Question: As you can see from the screenshot, when the page is resized (btw, this is a responsive webpage), the table inside it gets overflowed! Tried looking whether there is anywhere else that mentions the width attribute. And also tried to find whether any other tags are missing. But everything seems to be okay and I have been fiddling with this simple layout issue since more than 2 hours now!
This is the live site: '<REMOVED URL>'
The table is there under the "Features" section.
Any suggestions on where it is causing the issue? I have been fiddling with the css via the developer tools of Google Chrome till now.

HTML Code:
'''
<div class="colorblock block priceblock">
<div id="price" class="block-container">
<div class="hexagon hexagon-top">
<div class="outer"></div>
<div class="inner"><img class="hexagonAndroidImg" src="http://online2shop.net/xbmcbox/wp-content/uploads/2014/04/andriod_logo.png"></div>
</div>
<h2 class="title">Features</h2>
<div class="description"></div>
<div class="infoblock">
<!--- Added by ABC on 26Apr2014 -->
Specifications <br>
<strong>M8 Android 4.3/Android 4.4 KitKat TV Box Specifications:</strong>
<table class="tblFeatures" style="
width: 100%;
">
<tbody>
<tr>
<td colspan="2"><strong>Hardware&nbsp;Specifications</strong></td>
</tr>
<tr>
<td>CPU</td>
<td>Amlogic&nbsp;S802&nbsp;Quad&nbsp;core&nbsp;Cortex&nbsp;A9r4&nbsp;2GHz</td>
</tr>
<tr>
<td>GPU</td>
<td>Octa-core&nbsp;Mali-450MP&nbsp;GPU&nbsp;@&nbsp;600MHz</td>
</tr>
<tr>
<td>FLASH</td>
<td>8&nbsp;GB&nbsp;NAND&nbsp;FLASH</td>
</tr>
<tr>
<td>SDRAM</td>
<td>2GB&nbsp;DDR3</td>
</tr>
<tr>
<td colspan="2"><strong>Power&nbsp;Supply&nbsp;Specifications</strong></td>
</tr>
<tr>
<td>Power&nbsp;Supply</td>
<td>DC5V/2A</td>
</tr>
<tr>
<td>Power&nbsp;Indicator&nbsp;(LED)</td>
<td>Power&nbsp;ON&nbsp;:blue;&nbsp;Standby&nbsp;:Red</td>
</tr>
<tr>
<td colspan="2"><strong>Main&nbsp;Features</strong></td>
</tr>
<tr>
<td>OS</td>
<td>Android&nbsp;4.4&nbsp;KitKat&nbsp;OS</td>
</tr>
<tr>
<td>3D</td>
<td>Hardward&nbsp;3D&nbsp;graphics&nbsp;acceleration</td>
</tr>
<tr>
<td>Support&nbsp;Decoder&nbsp;format</td>
<td>HD&nbsp;MPEG1/2/4,H.264,&nbsp;HD&nbsp;AVC/VC-1,RM/RMVB,Xvid/DivX3/4/5/6&nbsp;,RealVideo8/9/10</td>
</tr>
<tr>
<td>Support&nbsp;Media&nbsp;format</td>
<td>Avi/Rm/Rmvb/Ts/Vob/Mkv/Mov/ISO/wmv/asf/flv/dat/mpg/mpeg</td>
</tr>
<tr>
<td>Support&nbsp;Music&nbsp;format</td>
<td>MP3/WMA/AAC/WAV/OGG/AC3/DDP/TrueHD/DTS/DTS/HD/FLAC/APE</td>
</tr>
<tr>
<td>Support&nbsp;Photo&nbsp;format</td>
<td>HD&nbsp;JPEG/BMP/GIF/PNG/TIFF</td>
</tr>
<tr>
<td>USB&nbsp;host</td>
<td>2High&nbsp;speed&nbsp;USB&nbsp;2.0,support&nbsp;USB&nbsp;DISK&nbsp;and&nbsp;USB&nbsp;HDD</td>
</tr>
<tr>
<td>Card&nbsp;reader</td>
<td>SD/SDHC/MMC&nbsp;cards</td>
</tr>
<tr>
<td>HDD&nbsp;file&nbsp;system</td>
<td>FAT16/FAT32/NTFS</td>
</tr>
<tr>
<td>Support&nbsp;Subtitle</td>
<td>SRT/SMI/SUB/SSA/IDX+USB</td>
</tr>
<tr>
<td>High&nbsp;Difinition&nbsp;video&nbsp;output</td>
<td>SD/HD&nbsp;max.1920x1080&nbsp;pixel</td>
</tr>
<tr>
<td>OSD&nbsp;type&nbsp;of&nbsp;languages</td>
<td>English/French/German/Spanish/Italian/&nbsp;etc&nbsp;multilateral&nbsp;languages</td>
</tr>
<tr>
<td>LAN</td>
<td>Ethernet:10/100M,&nbsp;standard&nbsp;RJ-45</td>
</tr>
<tr>
<td>Wireless</td>
<td>Built&nbsp;in&nbsp;WiFi</td>
</tr>
<tr>
<td>Mouse/&nbsp;Keyboard</td>
<td>
Support&nbsp;mouse&nbsp;and&nbsp;keyboard&nbsp;via&nbsp;USB;
Support&nbsp;2.4GHz/5GHZ wireless&nbsp;mouse&nbsp;and&nbsp;keyboard&nbsp;via&nbsp;2.4GHz&nbsp;USB&nbsp;dongle
</td>
</tr>
<tr>
<td>HDMI</td>
<td>HDMI&nbsp;1.4&nbsp;up&nbsp;to&nbsp;4K2K</td>
</tr>
<tr>
<td>AV</td>
<td>AV</td>
</tr>
<tr>
<td>3G</td>
<td>Support</td>
</tr>
<tr>
<td>DOLBY&nbsp;TrueHD&nbsp;and&nbsp;DTS&nbsp;HD</td>
<td>DOLBY&nbsp;TrueHD&nbsp;and&nbsp;DTS&nbsp;HD&nbsp;Bypass&nbsp;through&nbsp;HDMI</td>
</tr>
<tr>
<td colspan="2"><strong>Software&nbsp;Specifications</strong></td>
</tr>
<tr>
<td>Network&nbsp;Function</td>
<td>Skype&nbsp;chatting,Picasa,Youtube,Flicker,Facebook,Online&nbsp;movies,etc</td>
</tr>
<tr>
<td>Other&nbsp;feature</td>
<td>Free&nbsp;Internet&nbsp;searching,thousands&nbsp;of&nbsp;android&nbsp;applications,many&nbsp;kinds&nbsp;of&nbsp;games,etc.</td>
</tr>
</tbody>
</table>
<br style="color: #222222;">
<strong style="color: #222222;">M8 Android 4.3/Android 4.4 KitKat TV Box Package Contains:</strong><br style="color: #222222;"><br style="color: #222222;">
<ul style="color: #222222;">
<li>HDMI Cable*1</li>
<li>USB Cable*1</li>
<li>Manual*1</li>
<li>AV Cable*1</li>
<li>Adapter*1</li>
</ul>
</div>
</div>
</div>
'''
CSS :
'''
.tblFeatures td{ border-color: #1DB6B6; padding-top: 5px; padding-bottom: 5px;}
.priceblock .block-container .infoblock {
float: none;
width: 100%;
margin-left: 0px;
}
.priceblock .block-container .infoblock {
float: none;
width: 100%;
margin-left: 0px;
}
.block {
float: left;
width: 100%;
position: relative;
padding: 0 0 100px 0;
}
'''
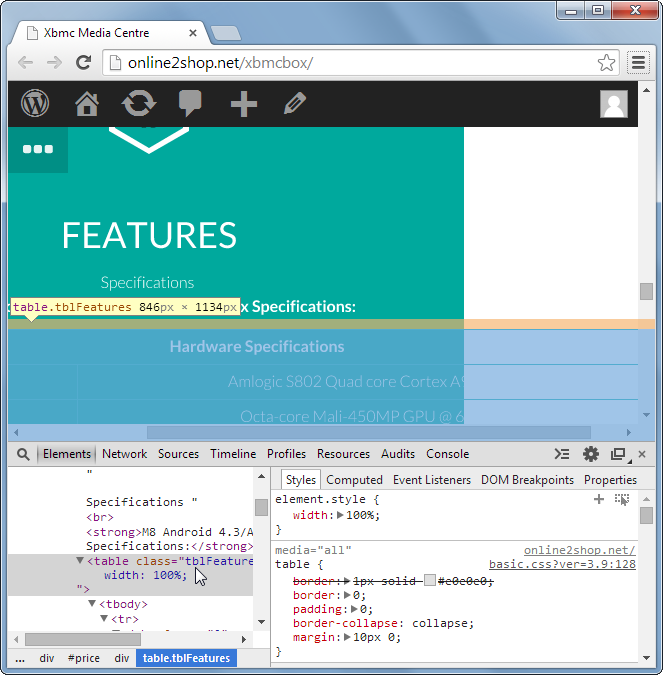
Answer: '''
<td>Amlogic&nbsp;S802&nbsp;Quad&nbsp;core&nbsp;Cortex&nbsp;A9r
'''
'&nbsp;' is called space for a reason. It prevents the line from breaking. If you want the text to adapt to the table's width you have to get rid of them.